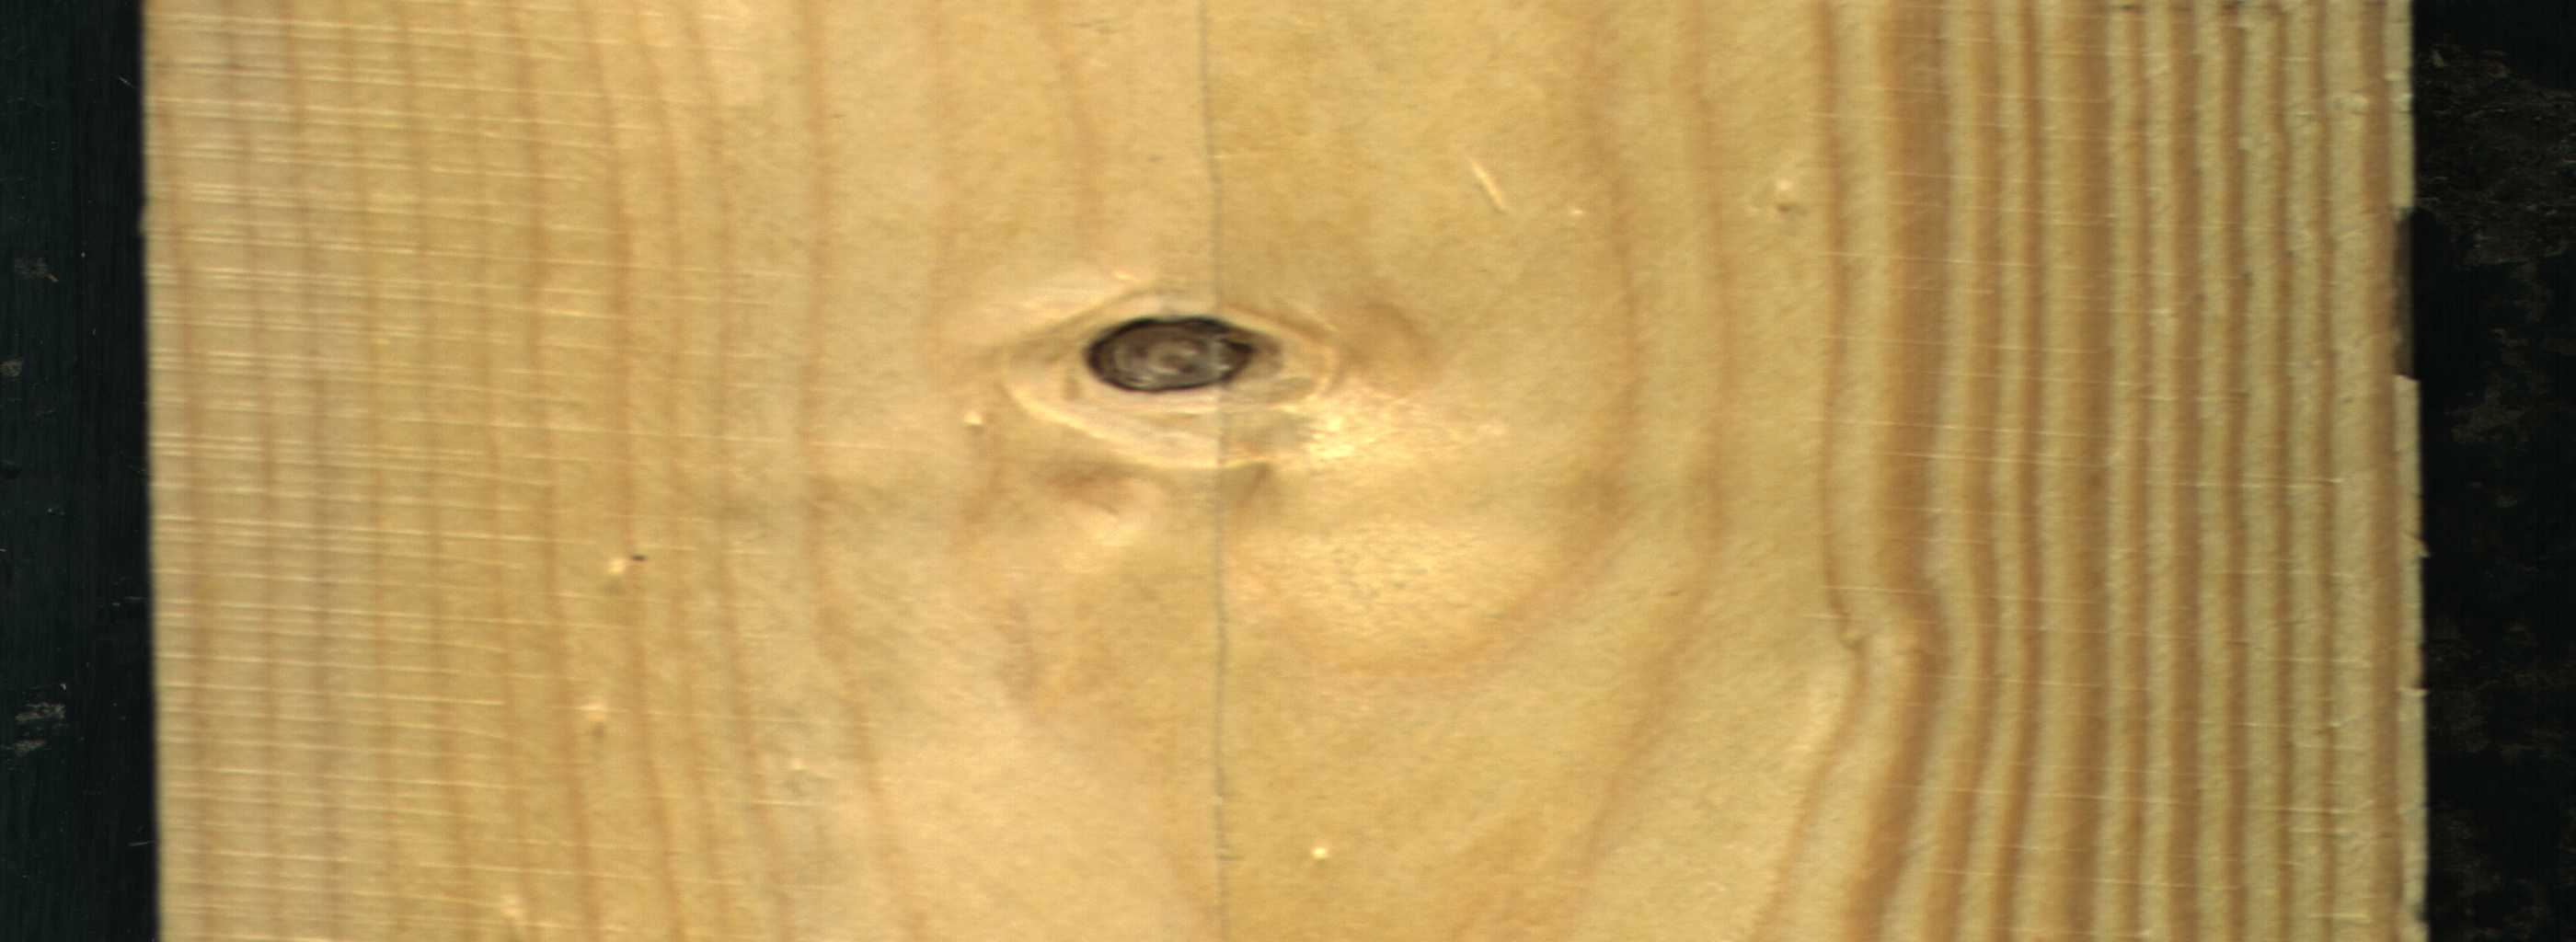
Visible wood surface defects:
Dead_Knot